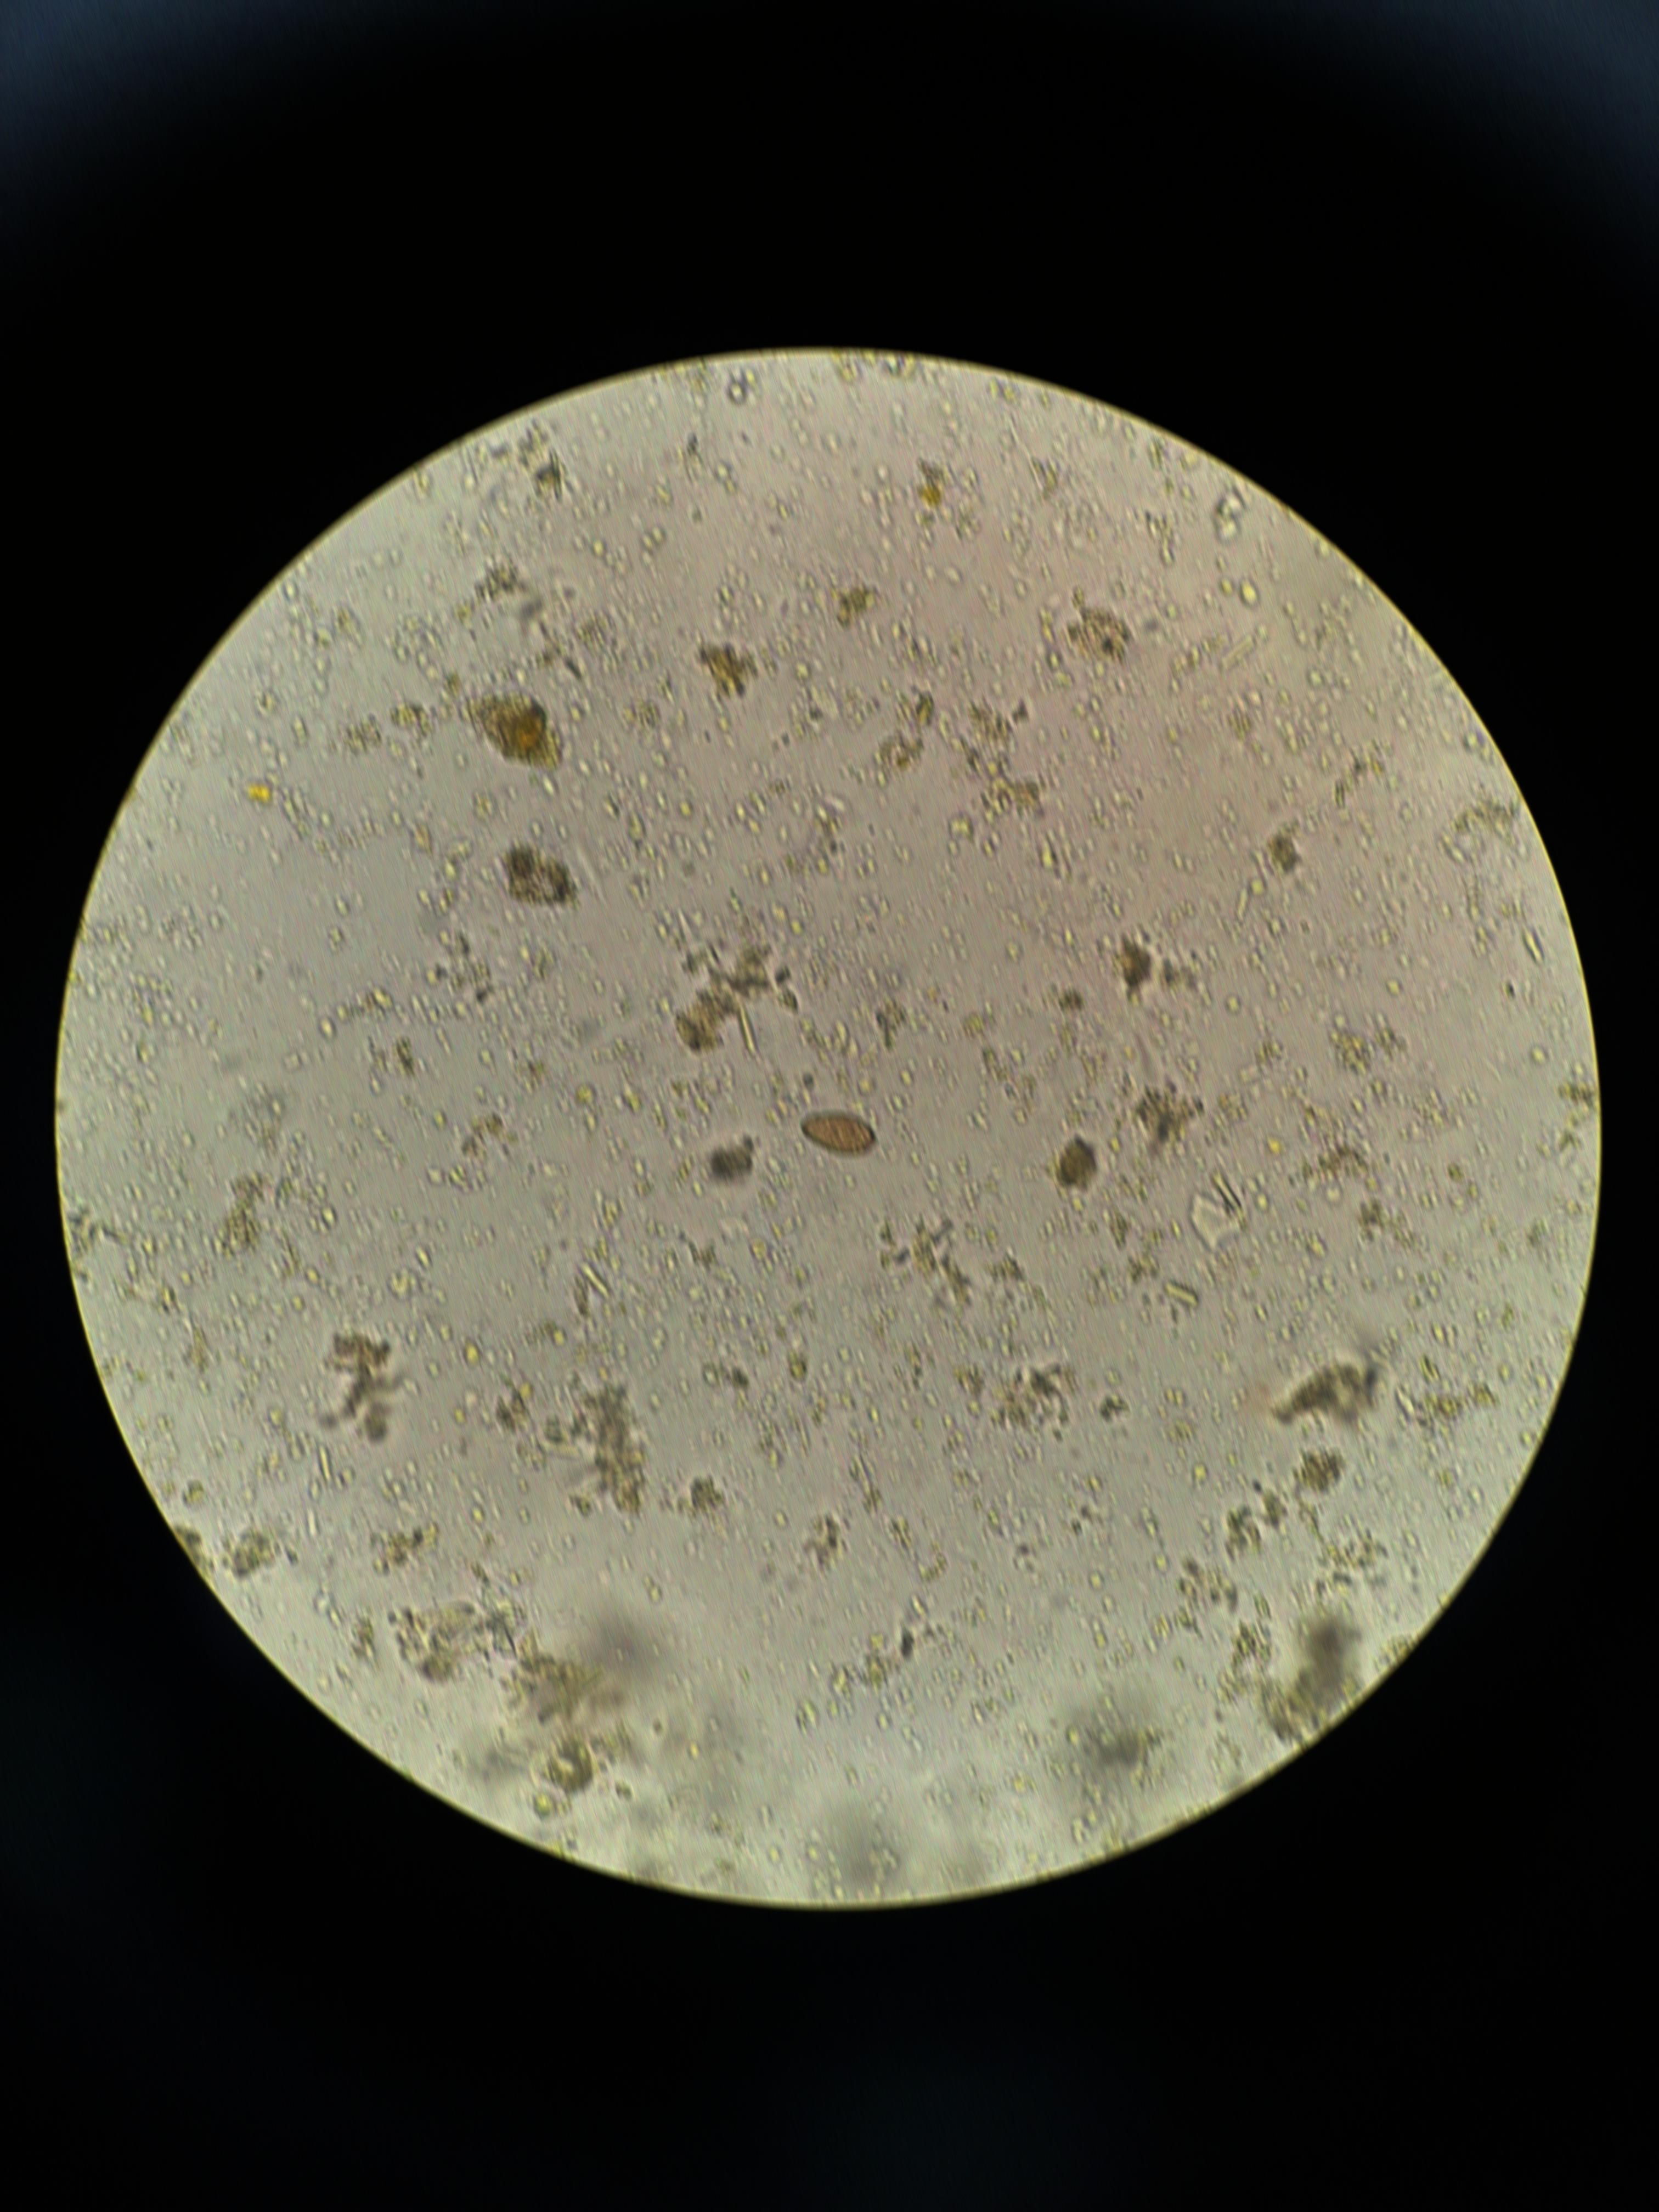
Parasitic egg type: Opisthorchis viverrine